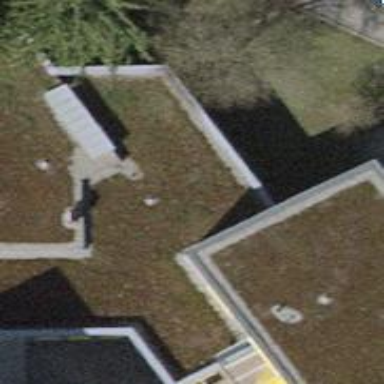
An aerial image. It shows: School building.